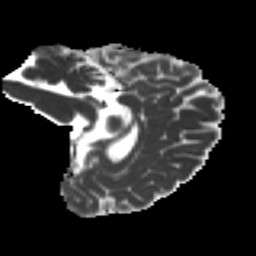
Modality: MD
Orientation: sagittal
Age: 43
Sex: female
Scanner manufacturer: ge
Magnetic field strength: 3 T
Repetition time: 7.8 s
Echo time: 0.0606 s